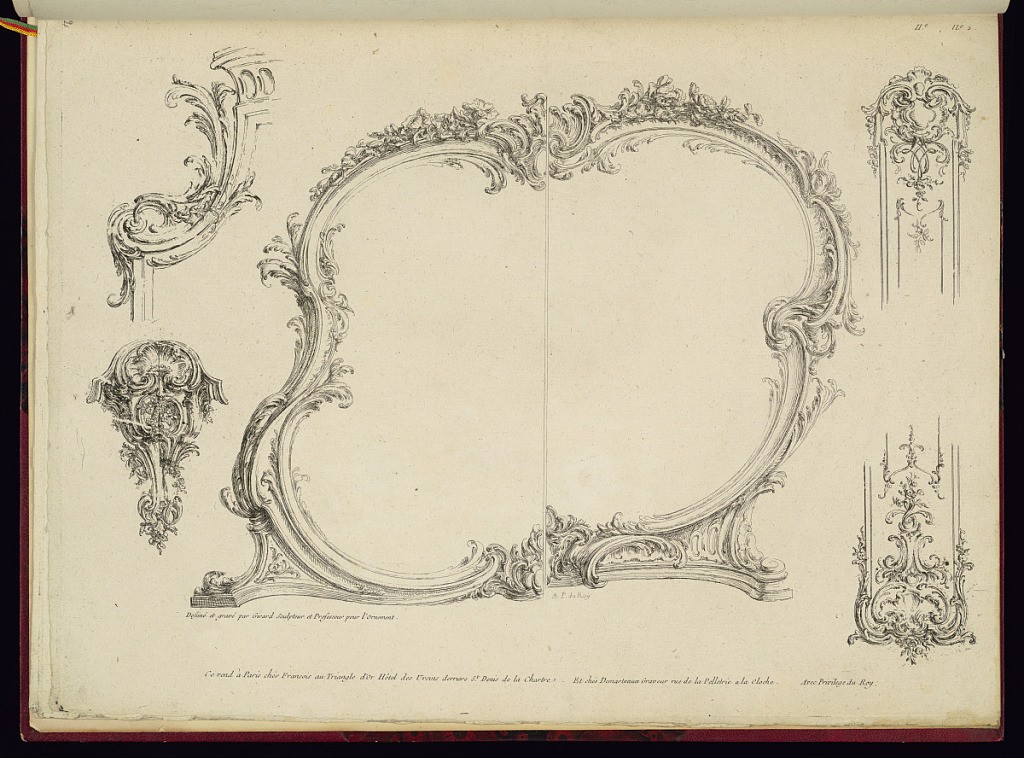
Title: Frame, Cartouche, and Paneling Designs
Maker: Jean-Baptiste Girard, French, active ca.1750 – ca.1771
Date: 1754-69
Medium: Etching and engraving on paper
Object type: Print
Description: Designs for cartouches, framing devices, paneling, and ornamental details featuring asymmetrical curvilinear designs, c-scrolls, s-scrolls, cartouches, flowers, fleurons, shells, gadrooning, rosettes, and scrolling leaves. In the center two differently designed sides forming a large cartouche or frame surrounded by the smaller designs in the corners. The plate is signed and numbered.